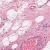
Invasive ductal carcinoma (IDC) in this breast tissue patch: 0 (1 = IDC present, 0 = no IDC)